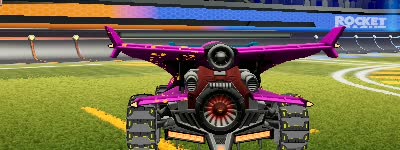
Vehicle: aftershock